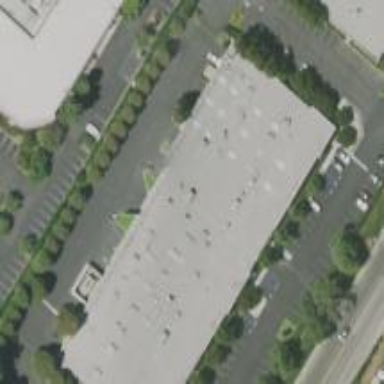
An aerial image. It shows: Commercial building.